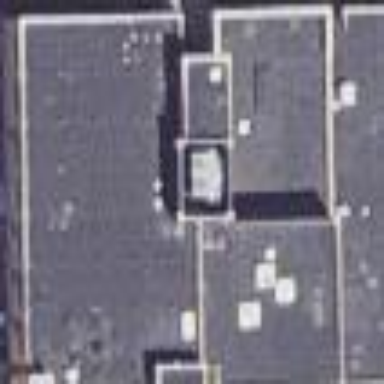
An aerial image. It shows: Office building with flat roof.